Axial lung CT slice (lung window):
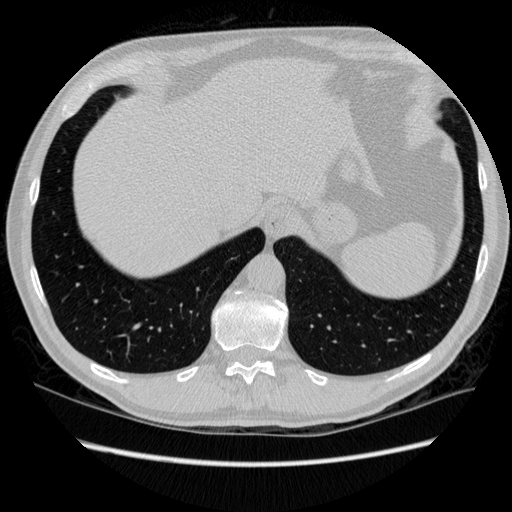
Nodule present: no